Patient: sex F, age 75
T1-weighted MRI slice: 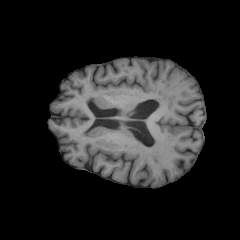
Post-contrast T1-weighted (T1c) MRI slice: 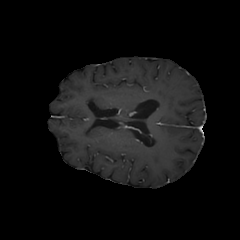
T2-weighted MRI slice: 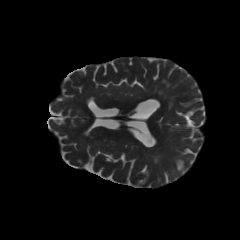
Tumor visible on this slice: no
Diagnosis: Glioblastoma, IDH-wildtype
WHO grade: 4